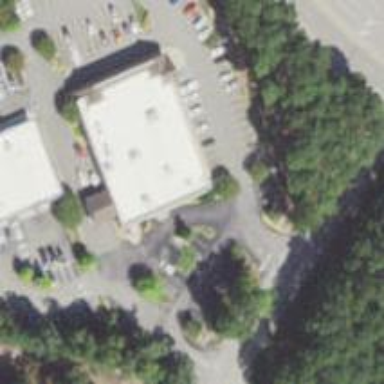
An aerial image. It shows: Pharmacy building providing healthcare services.